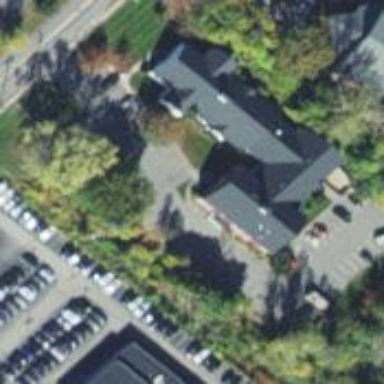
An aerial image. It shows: Building that houses veterinary clinic.